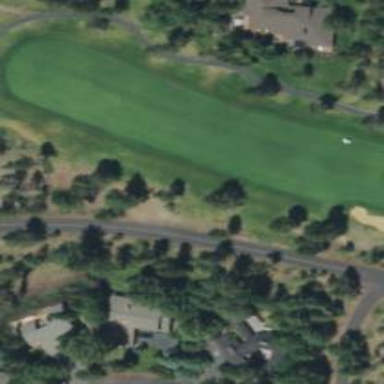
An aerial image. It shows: View of golf hole.